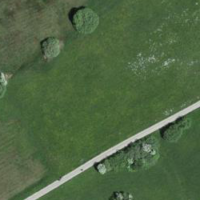
EUNIS habitat code: 16
Species observed at this site:
Anacamptis morio
Primula veris
Rubus caesius